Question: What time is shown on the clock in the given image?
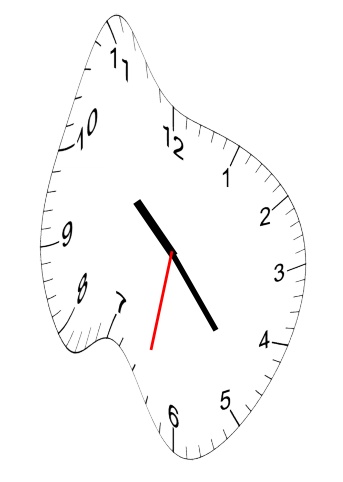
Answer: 10:23:32